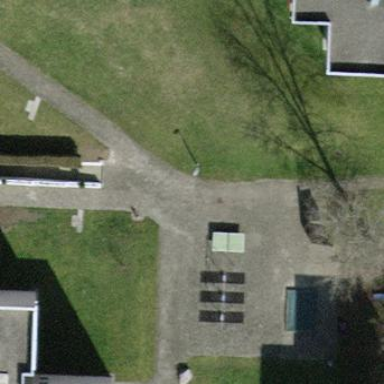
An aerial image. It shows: Playground area for leisure land.